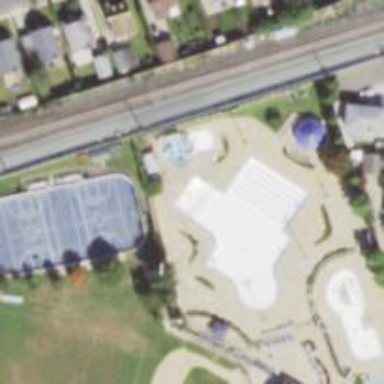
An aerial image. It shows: Water slide attraction.